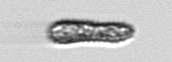
Label: Pseudochattonella_farcimen